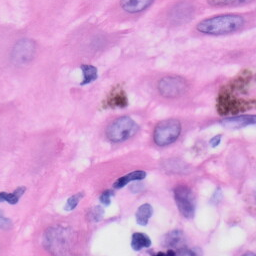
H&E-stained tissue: Skin